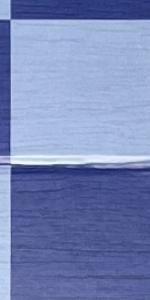
Label: Empty